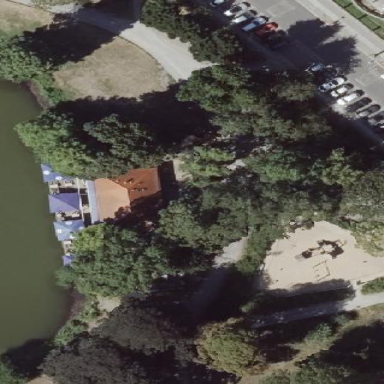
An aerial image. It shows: Outdoor seating area for leisure.